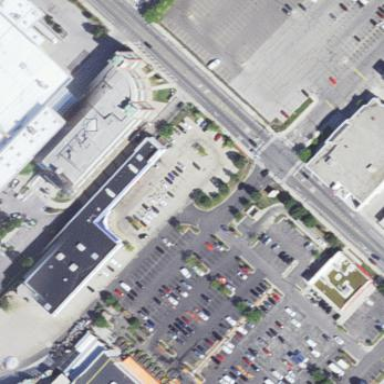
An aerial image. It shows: Building that houses car repair shop.